Interaction volume radius: 5 \u00c5
Interaction volume height: 20 \u00c5
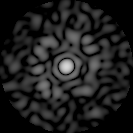
Disorder parameter: 0.838